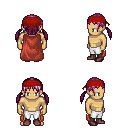
a pixel art fantasy rpg character, male body template, human, tanned skin, maroon cape, white pants, pink twin-tailed hairstyle, red bandana, maroon shoes, four views (front, back, left, right), 2x2 character sprite sheet, small pixel art, hard edges, no anti-aliasing